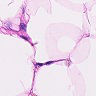
Metastatic tissue present: no